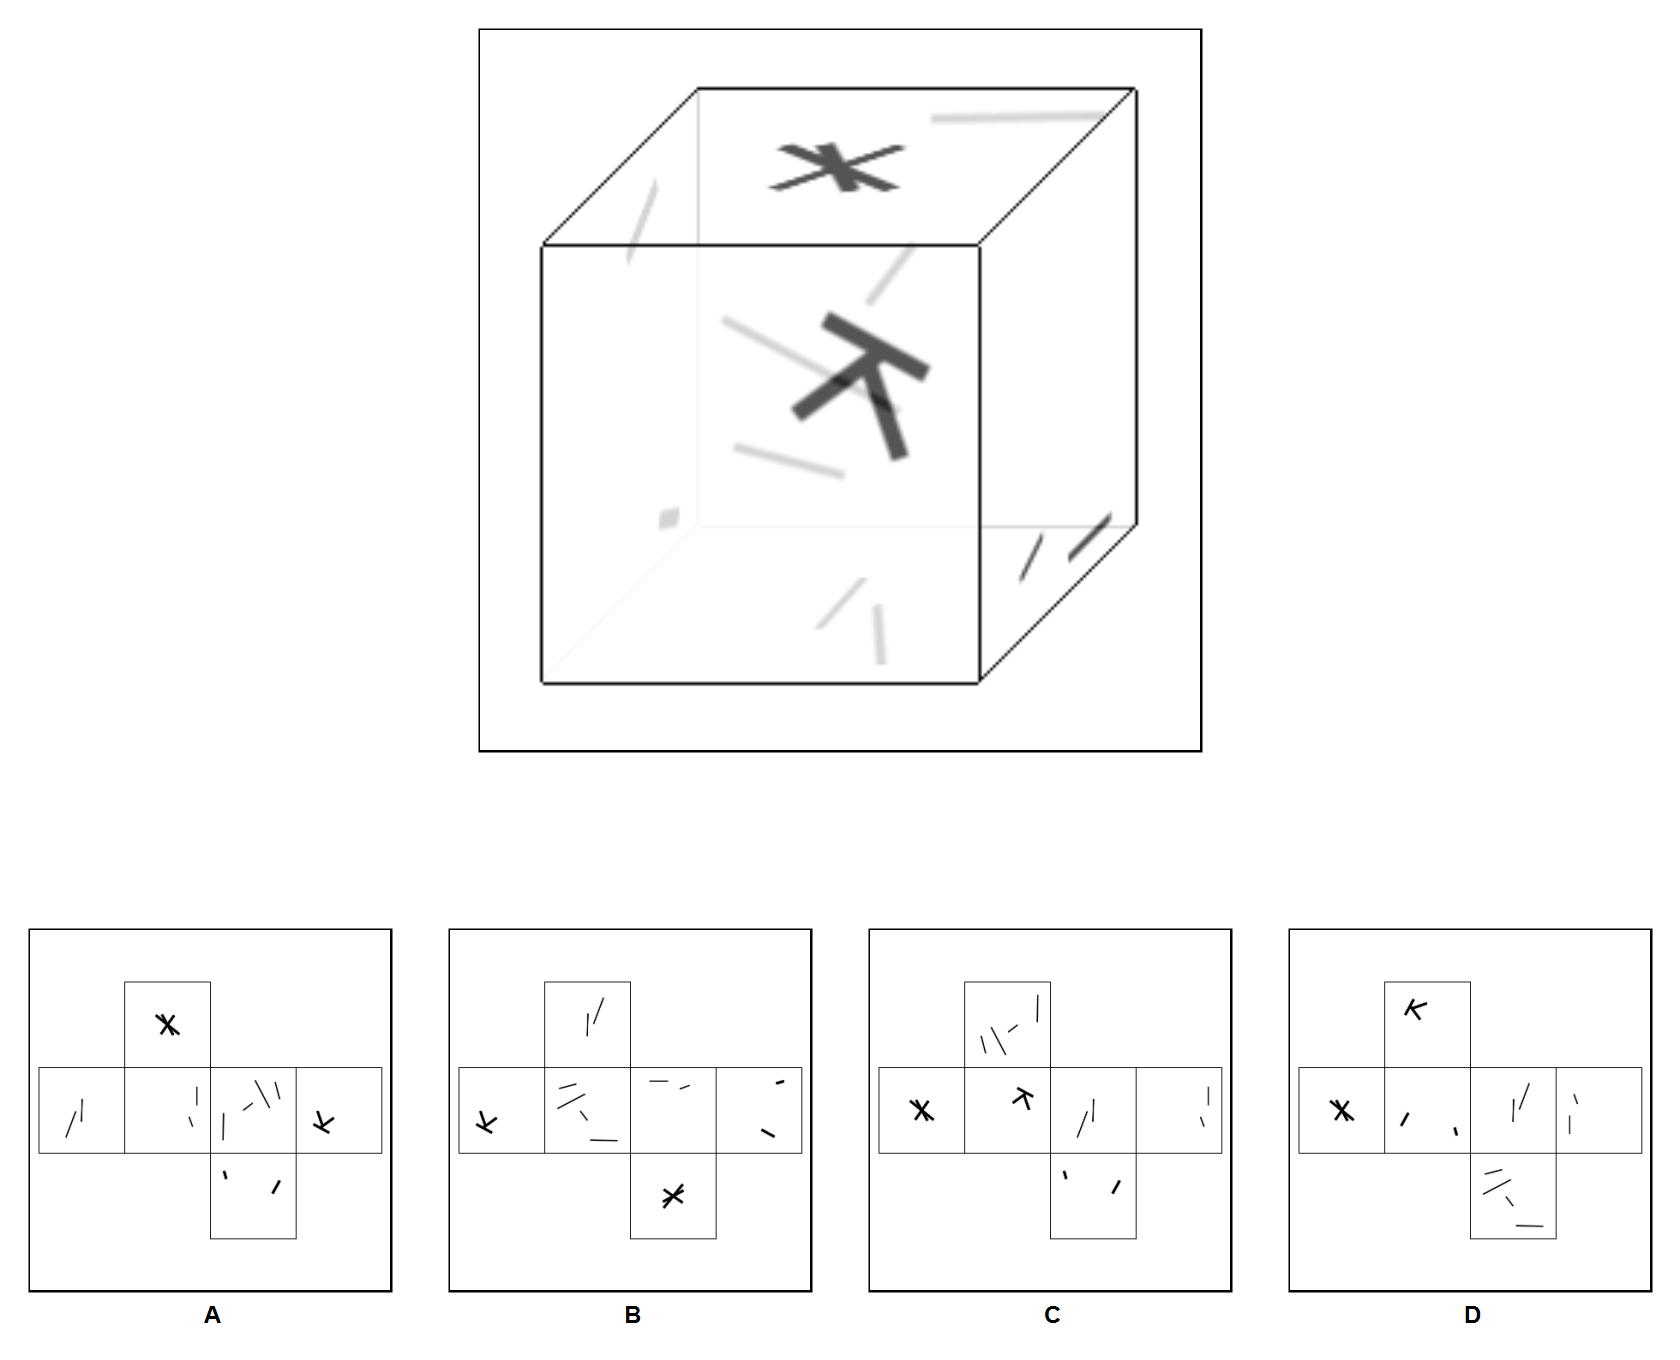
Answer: D